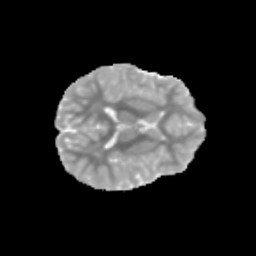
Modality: MD
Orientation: axial
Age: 9
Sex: female
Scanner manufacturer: siemens
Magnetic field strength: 3 T
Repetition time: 3.8 s
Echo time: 0.07 s